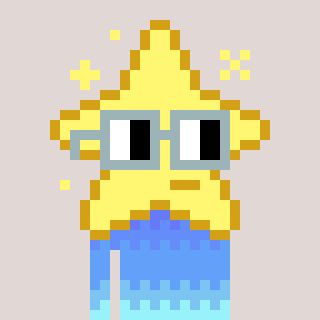
a pixel art character with square dark gray glasses, a star-shaped head and a grayscale-colored body on a warm background